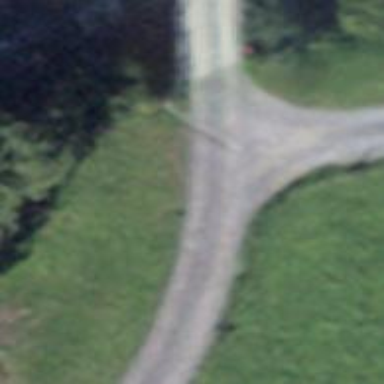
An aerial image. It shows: Gravel track with grade 2 tracktype.